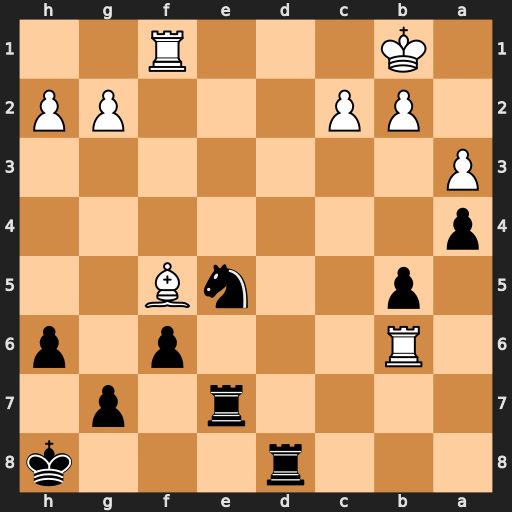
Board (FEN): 3r3k/4r1p1/1R3p1p/1p2nB2/p7/P7/1PP3PP/1K3R2
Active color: b
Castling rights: -
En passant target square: -
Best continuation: Nc4 Rxb5 Nd2+ Ka2 Nxf1